Field crop: tomato
Growth stage: 2
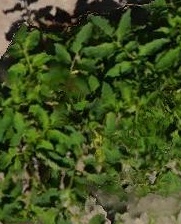
Species: tomato